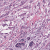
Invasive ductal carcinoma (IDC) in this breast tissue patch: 1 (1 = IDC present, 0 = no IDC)